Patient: sex F, age 71
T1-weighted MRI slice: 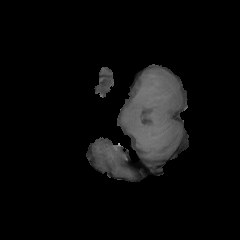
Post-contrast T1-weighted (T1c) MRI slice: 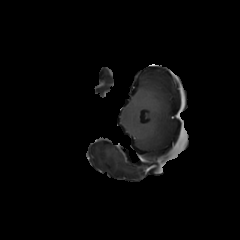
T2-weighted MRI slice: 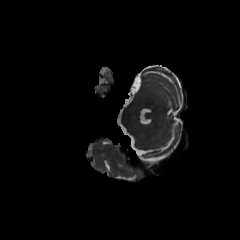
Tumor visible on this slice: no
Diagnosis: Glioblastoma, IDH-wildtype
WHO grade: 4